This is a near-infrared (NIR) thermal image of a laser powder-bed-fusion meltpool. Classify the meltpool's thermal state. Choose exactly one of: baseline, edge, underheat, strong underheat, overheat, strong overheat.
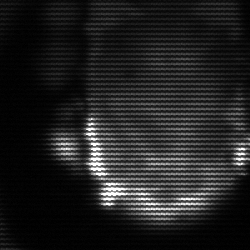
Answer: baseline